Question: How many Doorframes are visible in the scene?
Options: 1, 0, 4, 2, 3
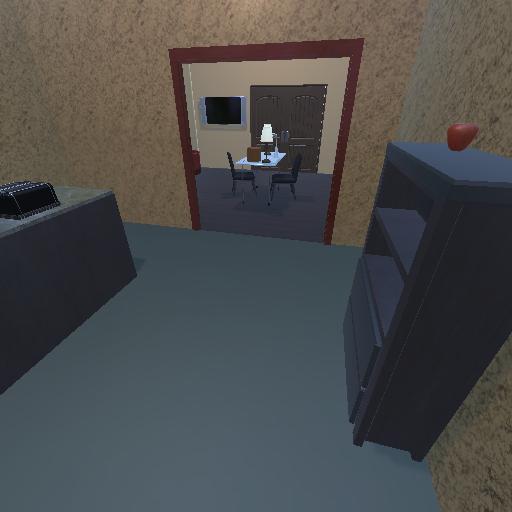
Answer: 1